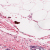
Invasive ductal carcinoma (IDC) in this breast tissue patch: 0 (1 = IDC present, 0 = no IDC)